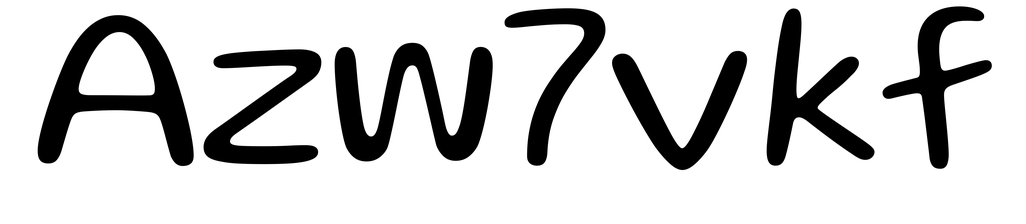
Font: Gluten_Light